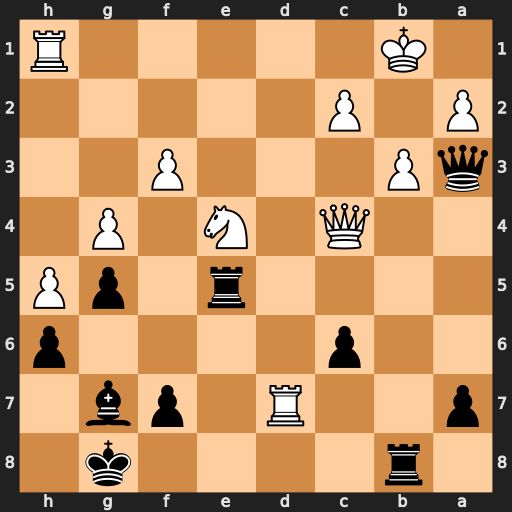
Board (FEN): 1r4k1/p2R1pb1/2p4p/4r1pP/2Q1N1P1/qP3P2/P1P5/1K5R
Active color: b
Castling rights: -
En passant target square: -
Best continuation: Rd5 c3 Rxd7